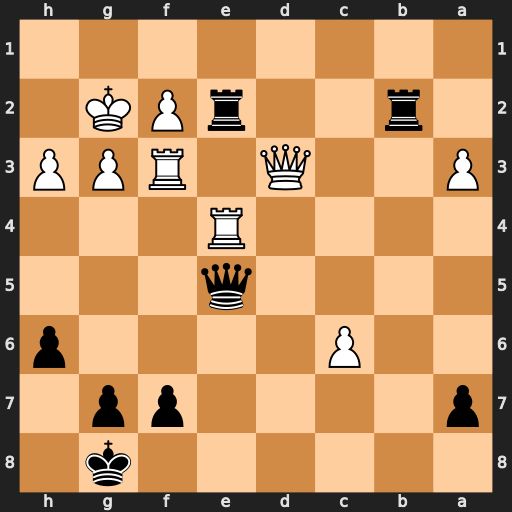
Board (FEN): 6k1/p4pp1/2P4p/4q3/4R3/P2Q1RPP/1r2rPK1/8
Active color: b
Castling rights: -
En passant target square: -
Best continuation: Qxe4 Qxe4 Rxe4